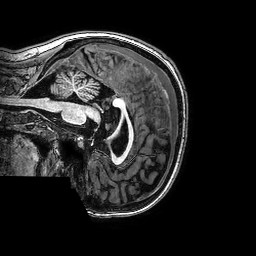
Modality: T1w
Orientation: sagittal
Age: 21
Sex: female
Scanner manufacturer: philips
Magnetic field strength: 3 T
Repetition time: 0.008088 s
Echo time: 0.0037 s